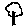
Label: tree